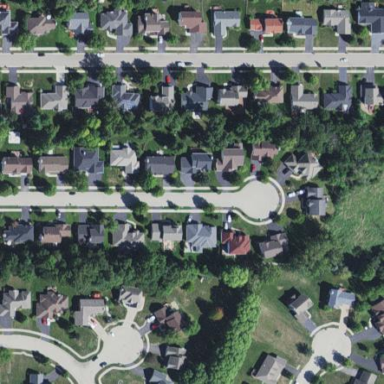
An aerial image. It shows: Residential neighbourhood.